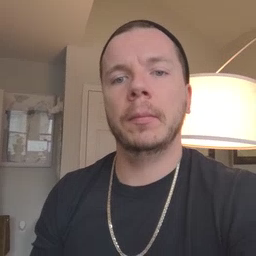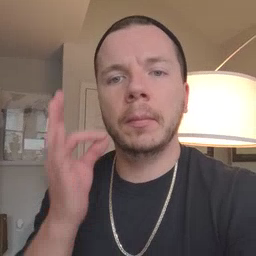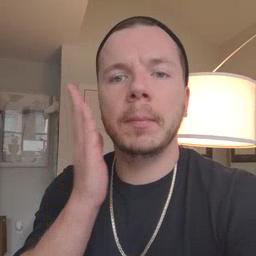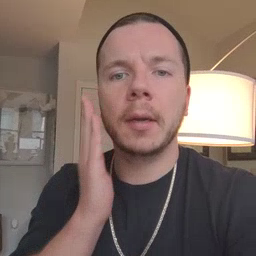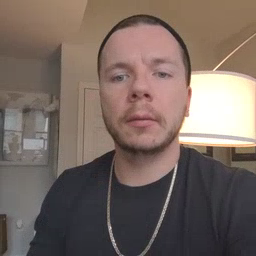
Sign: bee